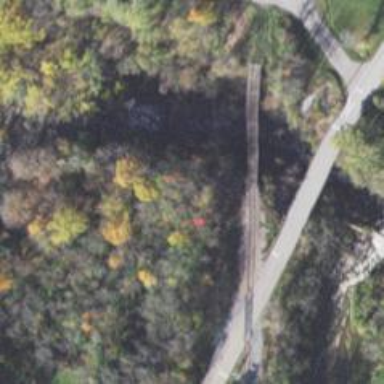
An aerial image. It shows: Railway bridge.